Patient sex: M
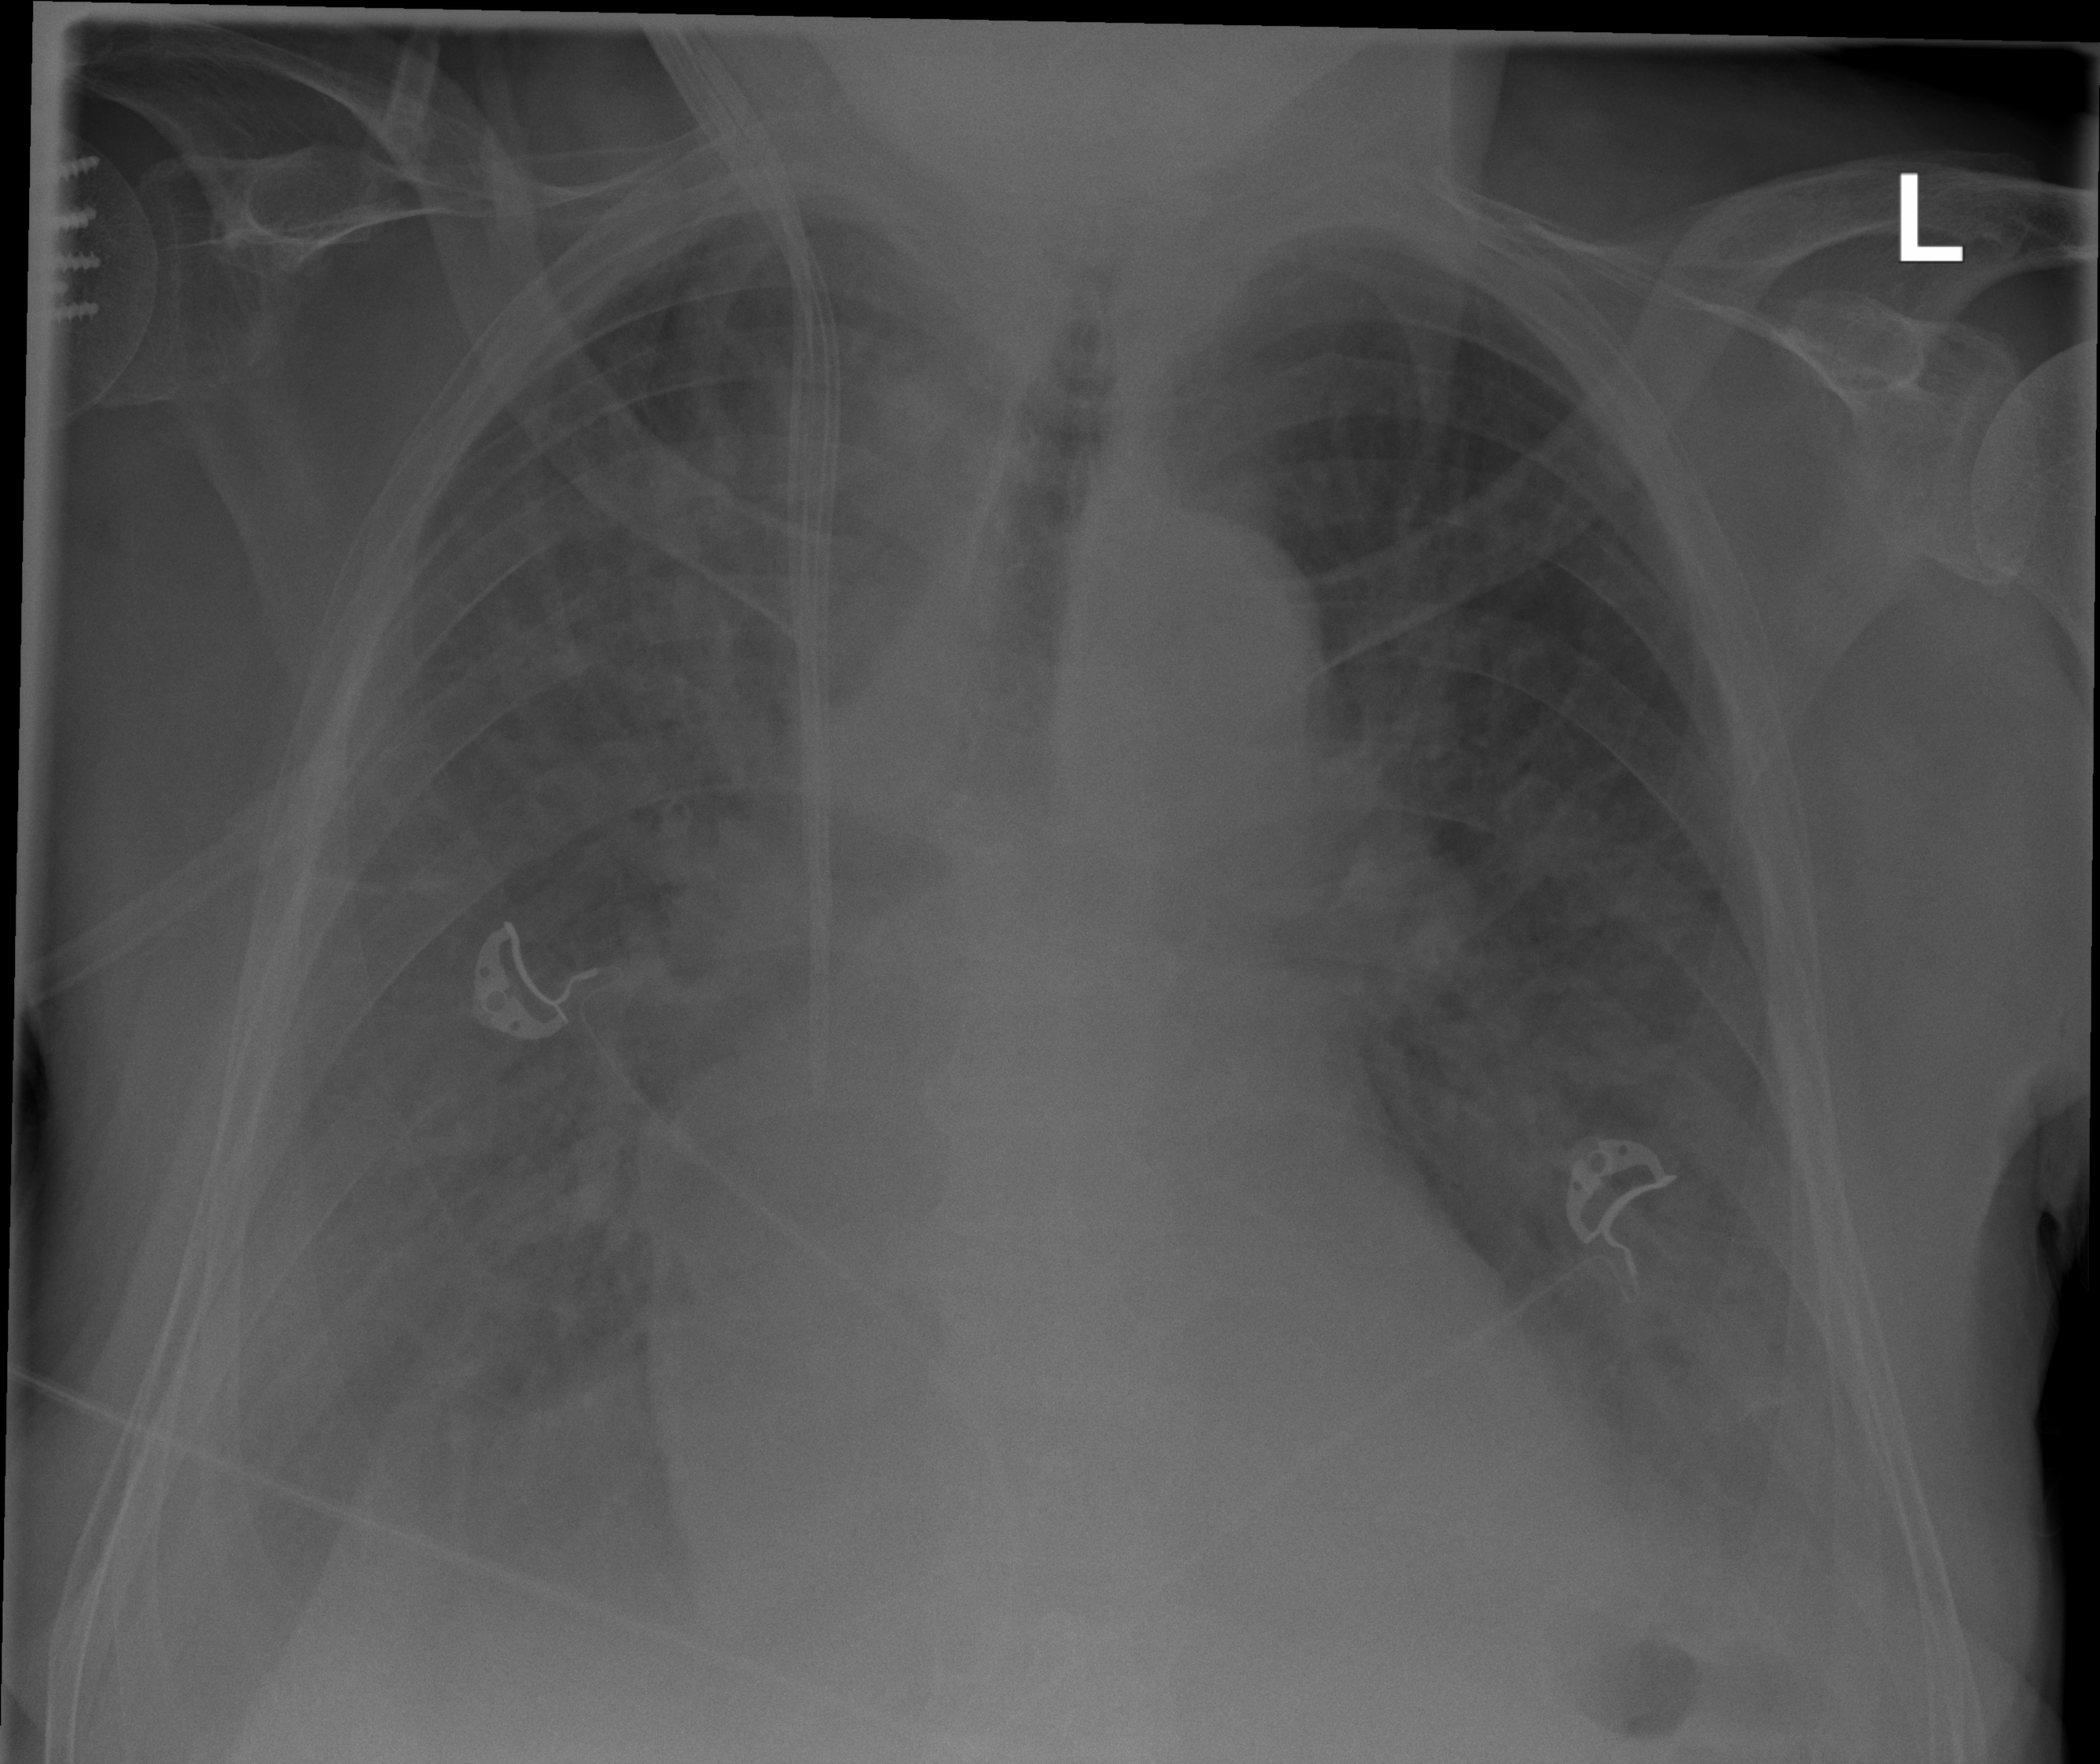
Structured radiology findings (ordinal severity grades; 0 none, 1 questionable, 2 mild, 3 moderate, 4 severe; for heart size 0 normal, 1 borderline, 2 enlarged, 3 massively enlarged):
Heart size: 2
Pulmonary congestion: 2
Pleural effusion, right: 2
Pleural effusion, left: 2
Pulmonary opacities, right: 3
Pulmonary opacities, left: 2
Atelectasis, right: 2
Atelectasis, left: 2